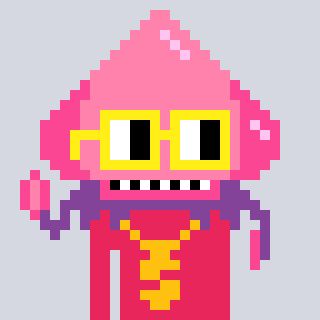
a pixel art character with square yellow glasses, a squid-shaped head and a redpinkish-colored body on a cool background